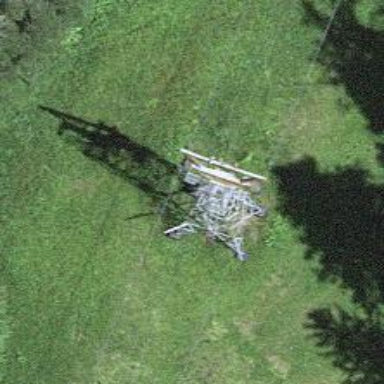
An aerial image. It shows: Pylon for aerialway.